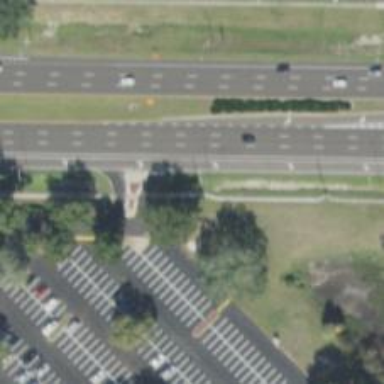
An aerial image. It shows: Footway along the parkway.